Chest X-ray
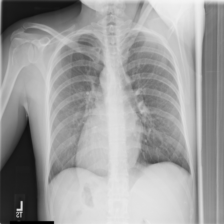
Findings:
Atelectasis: negative
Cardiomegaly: negative
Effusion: negative
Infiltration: negative
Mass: negative
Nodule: negative
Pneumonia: negative
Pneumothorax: negative
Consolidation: negative
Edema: negative
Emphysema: negative
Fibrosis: negative
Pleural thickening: negative
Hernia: negative